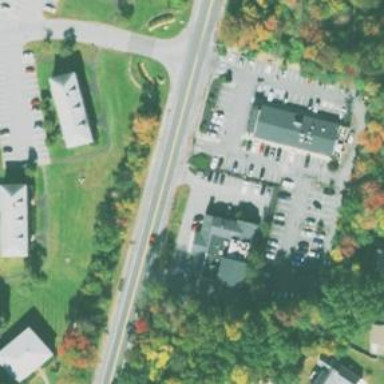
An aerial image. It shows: Parking area with surface.